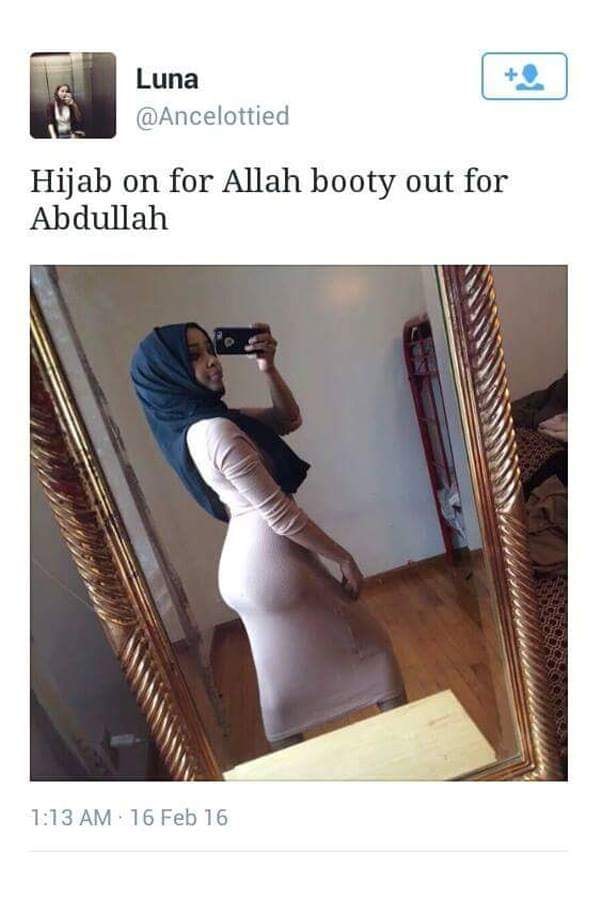
Caption: Hijab on for Allah booty our for Abdullah
Label: hate